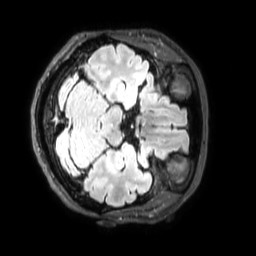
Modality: FLAIR
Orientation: axial
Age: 41
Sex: female
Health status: healthy
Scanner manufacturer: philips
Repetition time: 4.8 s
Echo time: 0.2812 s